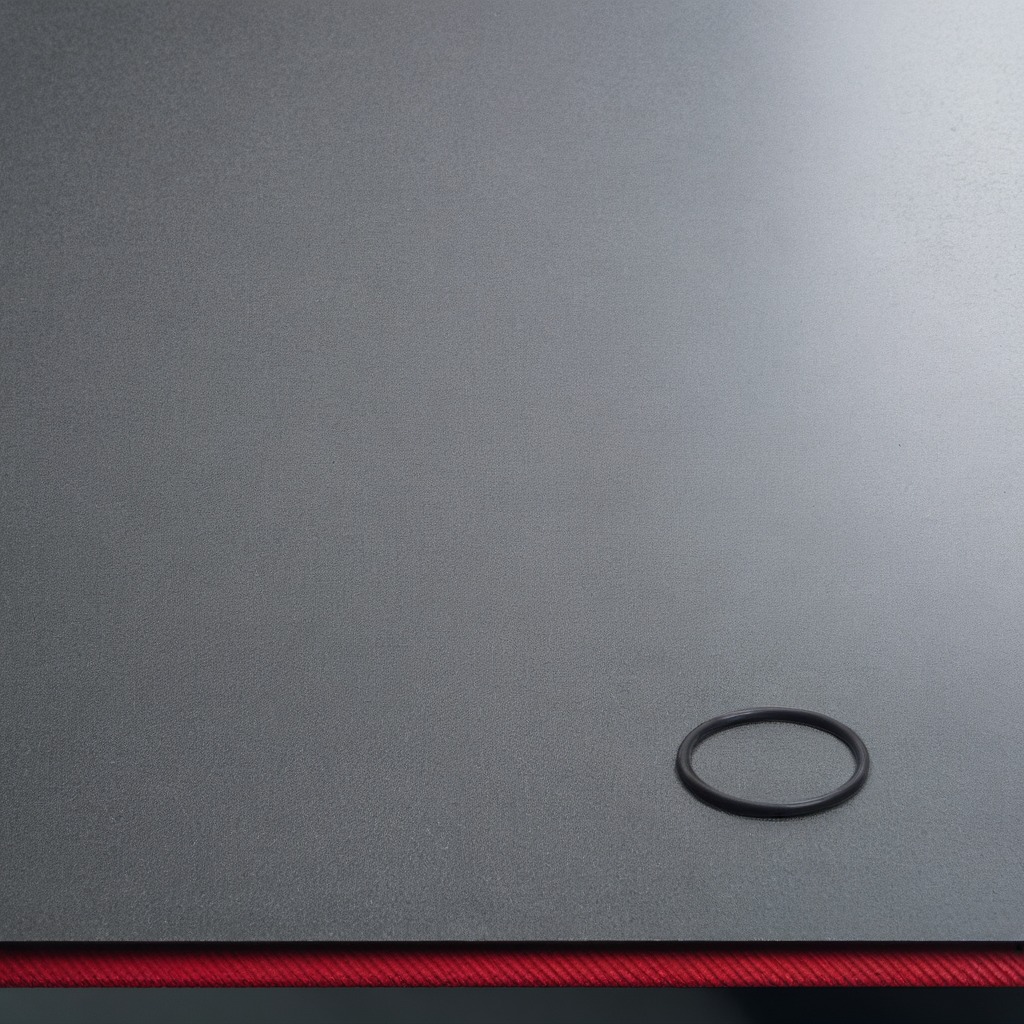
A rubber O-ring lies on the granite tabletop.